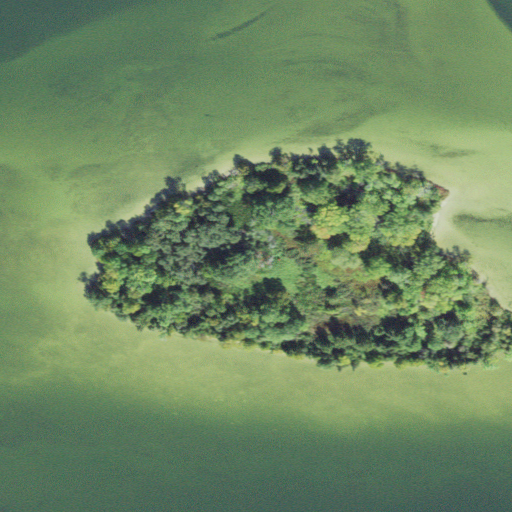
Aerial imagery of island in Michigan named Foster Island containing open water, woody wetlands, and herbaceous wetlands